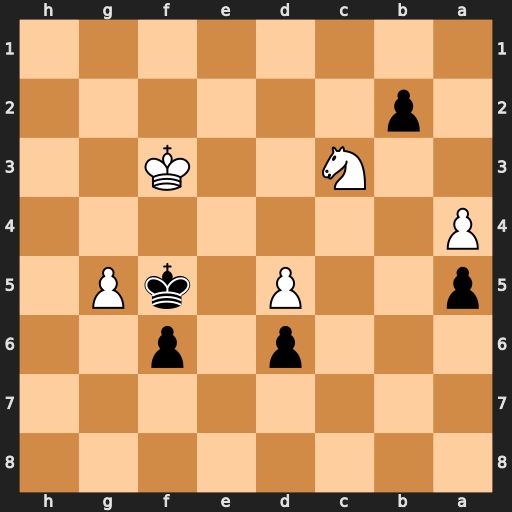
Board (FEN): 8/8/3p1p2/p2P1kP1/P7/2N2K2/1p6/8
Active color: b
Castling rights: -
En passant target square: -
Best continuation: fxg5 Nb1 Ke5